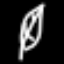
Label: leaf